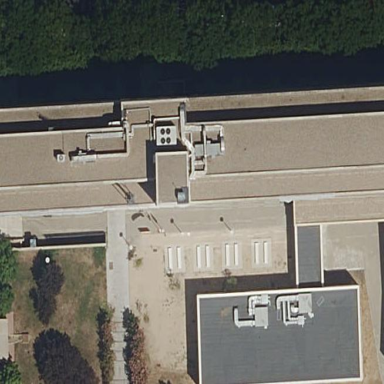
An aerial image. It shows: School building.